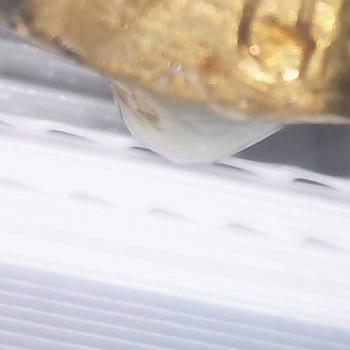
Flow rate: 42%